Question: I want to Change the full name if the first letter of the first name and last name are both same
This is my code:
'''
SELECT
Id, FName + ' ' + LName 'Full Name',
SUBSTRING(LTRIM(RTRIM(FName)), 1, 1) + '. ' + LTRIM(RTRIM(LName)) 'Short Name'
FROM
testMe
'''
Output:
'''
Full Name Short Name Desired Result
1 John Smith J. Smith John Smith
2 Jack Smith J. Smith Jack Smith
3 Jule Smith J. Smith Jule Smith
4 Paul Smith P. Smith P. Smith
5 Steve Mark S. Mark S. Mark
6 Ashley Howard A. Howard Ashley Howard
7 Adam Campbell A. Campbell Adam Campbell
8 Alex Campbell A. Campbell Alex Campbell
'''
Screenshot for illustration:_

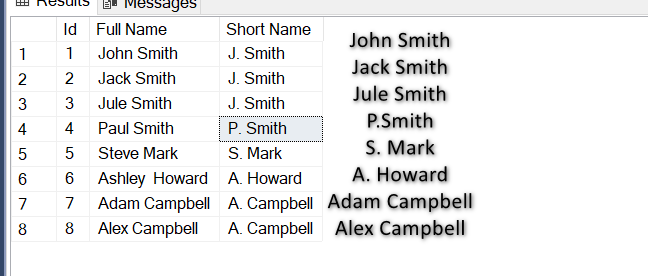
Answer: You can count short names with a window function
'''
select [Full Name]
, case when count(*) over(partition by Short_Name) >1 then [Full Name] else Short_Name end Short_Name
from(
SELECT
FName, FName + ' ' + LName [Full Name],
SUBSTRING(LTRIM(RTRIM(FName)), 1, 1) + '. ' + LTRIM(RTRIM(LName)) Short_Name
FROM
testMe
) t
'''